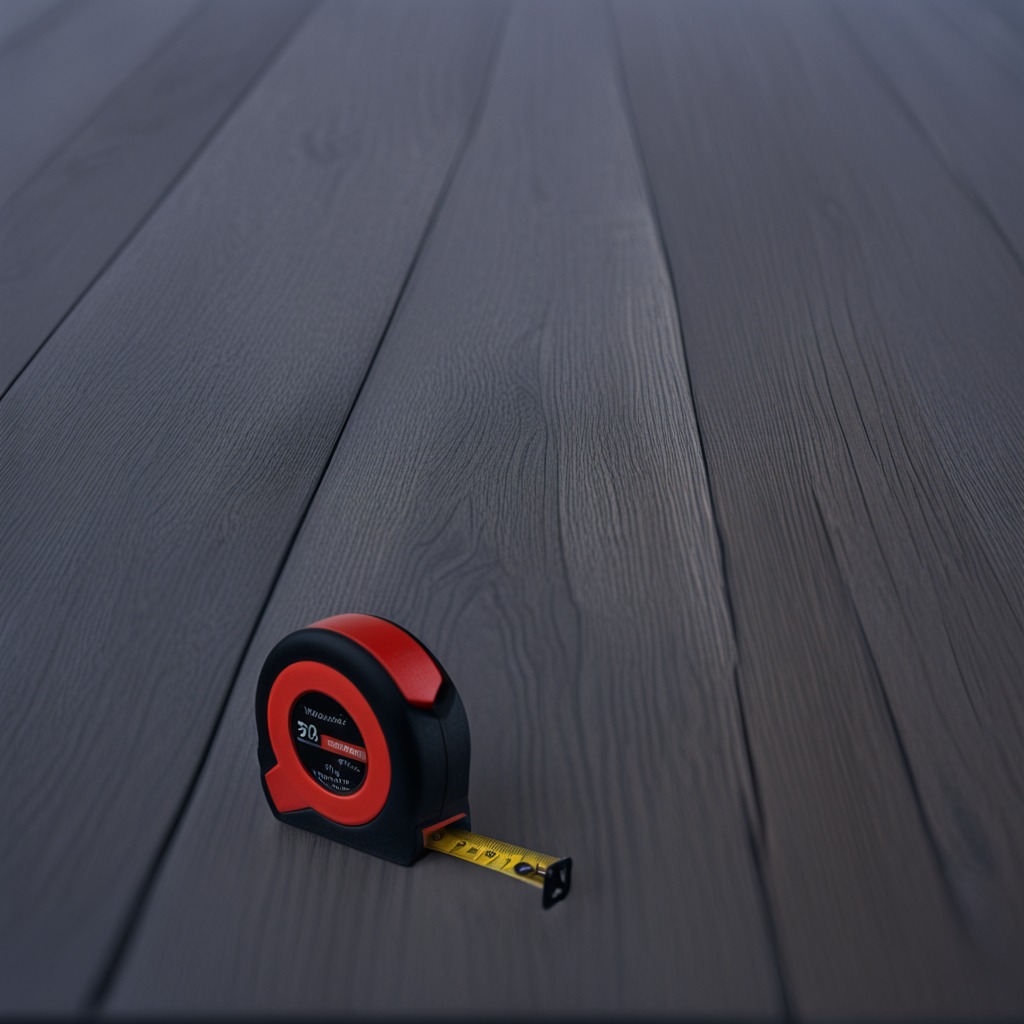
A measuring tape is lying on a table in a small garage at twilight.